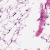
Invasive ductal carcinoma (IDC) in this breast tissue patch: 0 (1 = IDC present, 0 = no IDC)